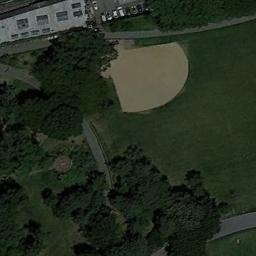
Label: baseball_diamond